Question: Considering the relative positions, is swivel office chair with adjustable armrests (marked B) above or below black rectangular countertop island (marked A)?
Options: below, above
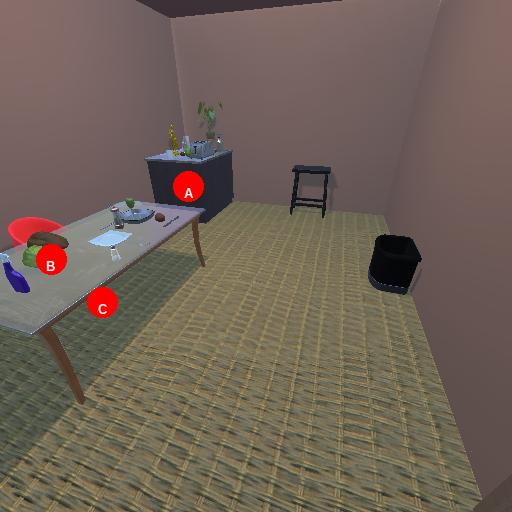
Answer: below